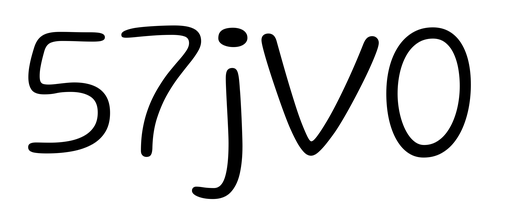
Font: Gluten_ExtraLight